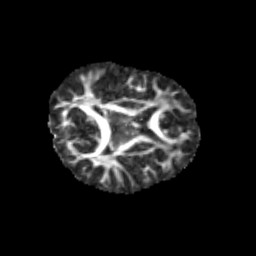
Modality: FA
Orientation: axial
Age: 10
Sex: male
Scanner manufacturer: siemens
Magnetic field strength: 3 T
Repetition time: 3.8 s
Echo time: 0.07 s